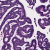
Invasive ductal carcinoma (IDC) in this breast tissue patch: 0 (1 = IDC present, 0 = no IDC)